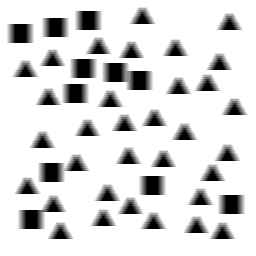
Squares: 11
Triangles: 33
Stars: 0
Total shapes: 44